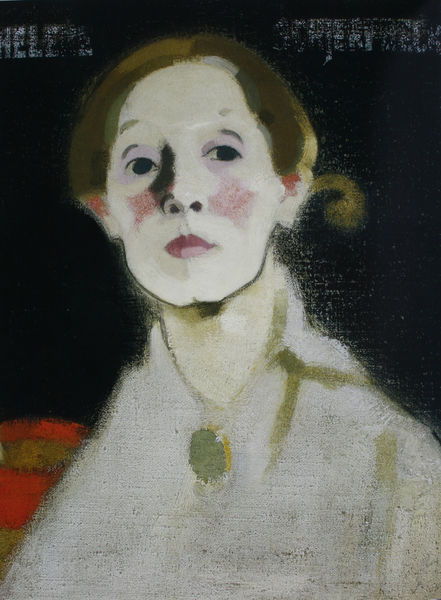
Titel: Selbstporträt, schwarzer Hintergrund (Ausschnitt)
Künstler: Helene Schjerfbeck
Standort: Helsinki
Institution: Ateneum
Schlagwörter: blau, weiß, braun, frau, frisur, haar, hintergrund, kleid, mund, nase, schmuck, schwarz, stirn, blick, rot, hemd, wand, augen, blass, gesicht, bildnis, hals, portrait, porträt, haare, augenbrauen, brosche, brustbild, en face, lippen, rosa, schrift, wangen, kette, ausdruck, weiblich, medaillon, amulett, helena, medaillion, dunckel